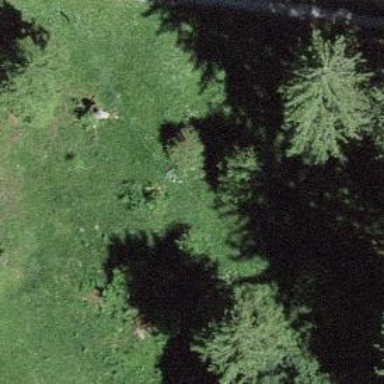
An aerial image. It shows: Single tag "natural: tree."